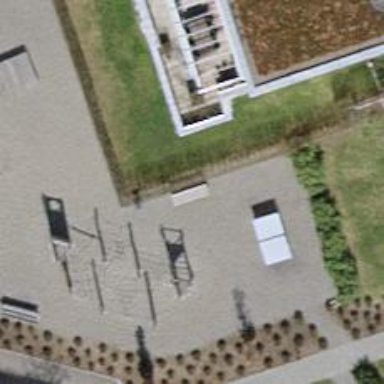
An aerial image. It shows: Brown bench in the vicinity.